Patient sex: M
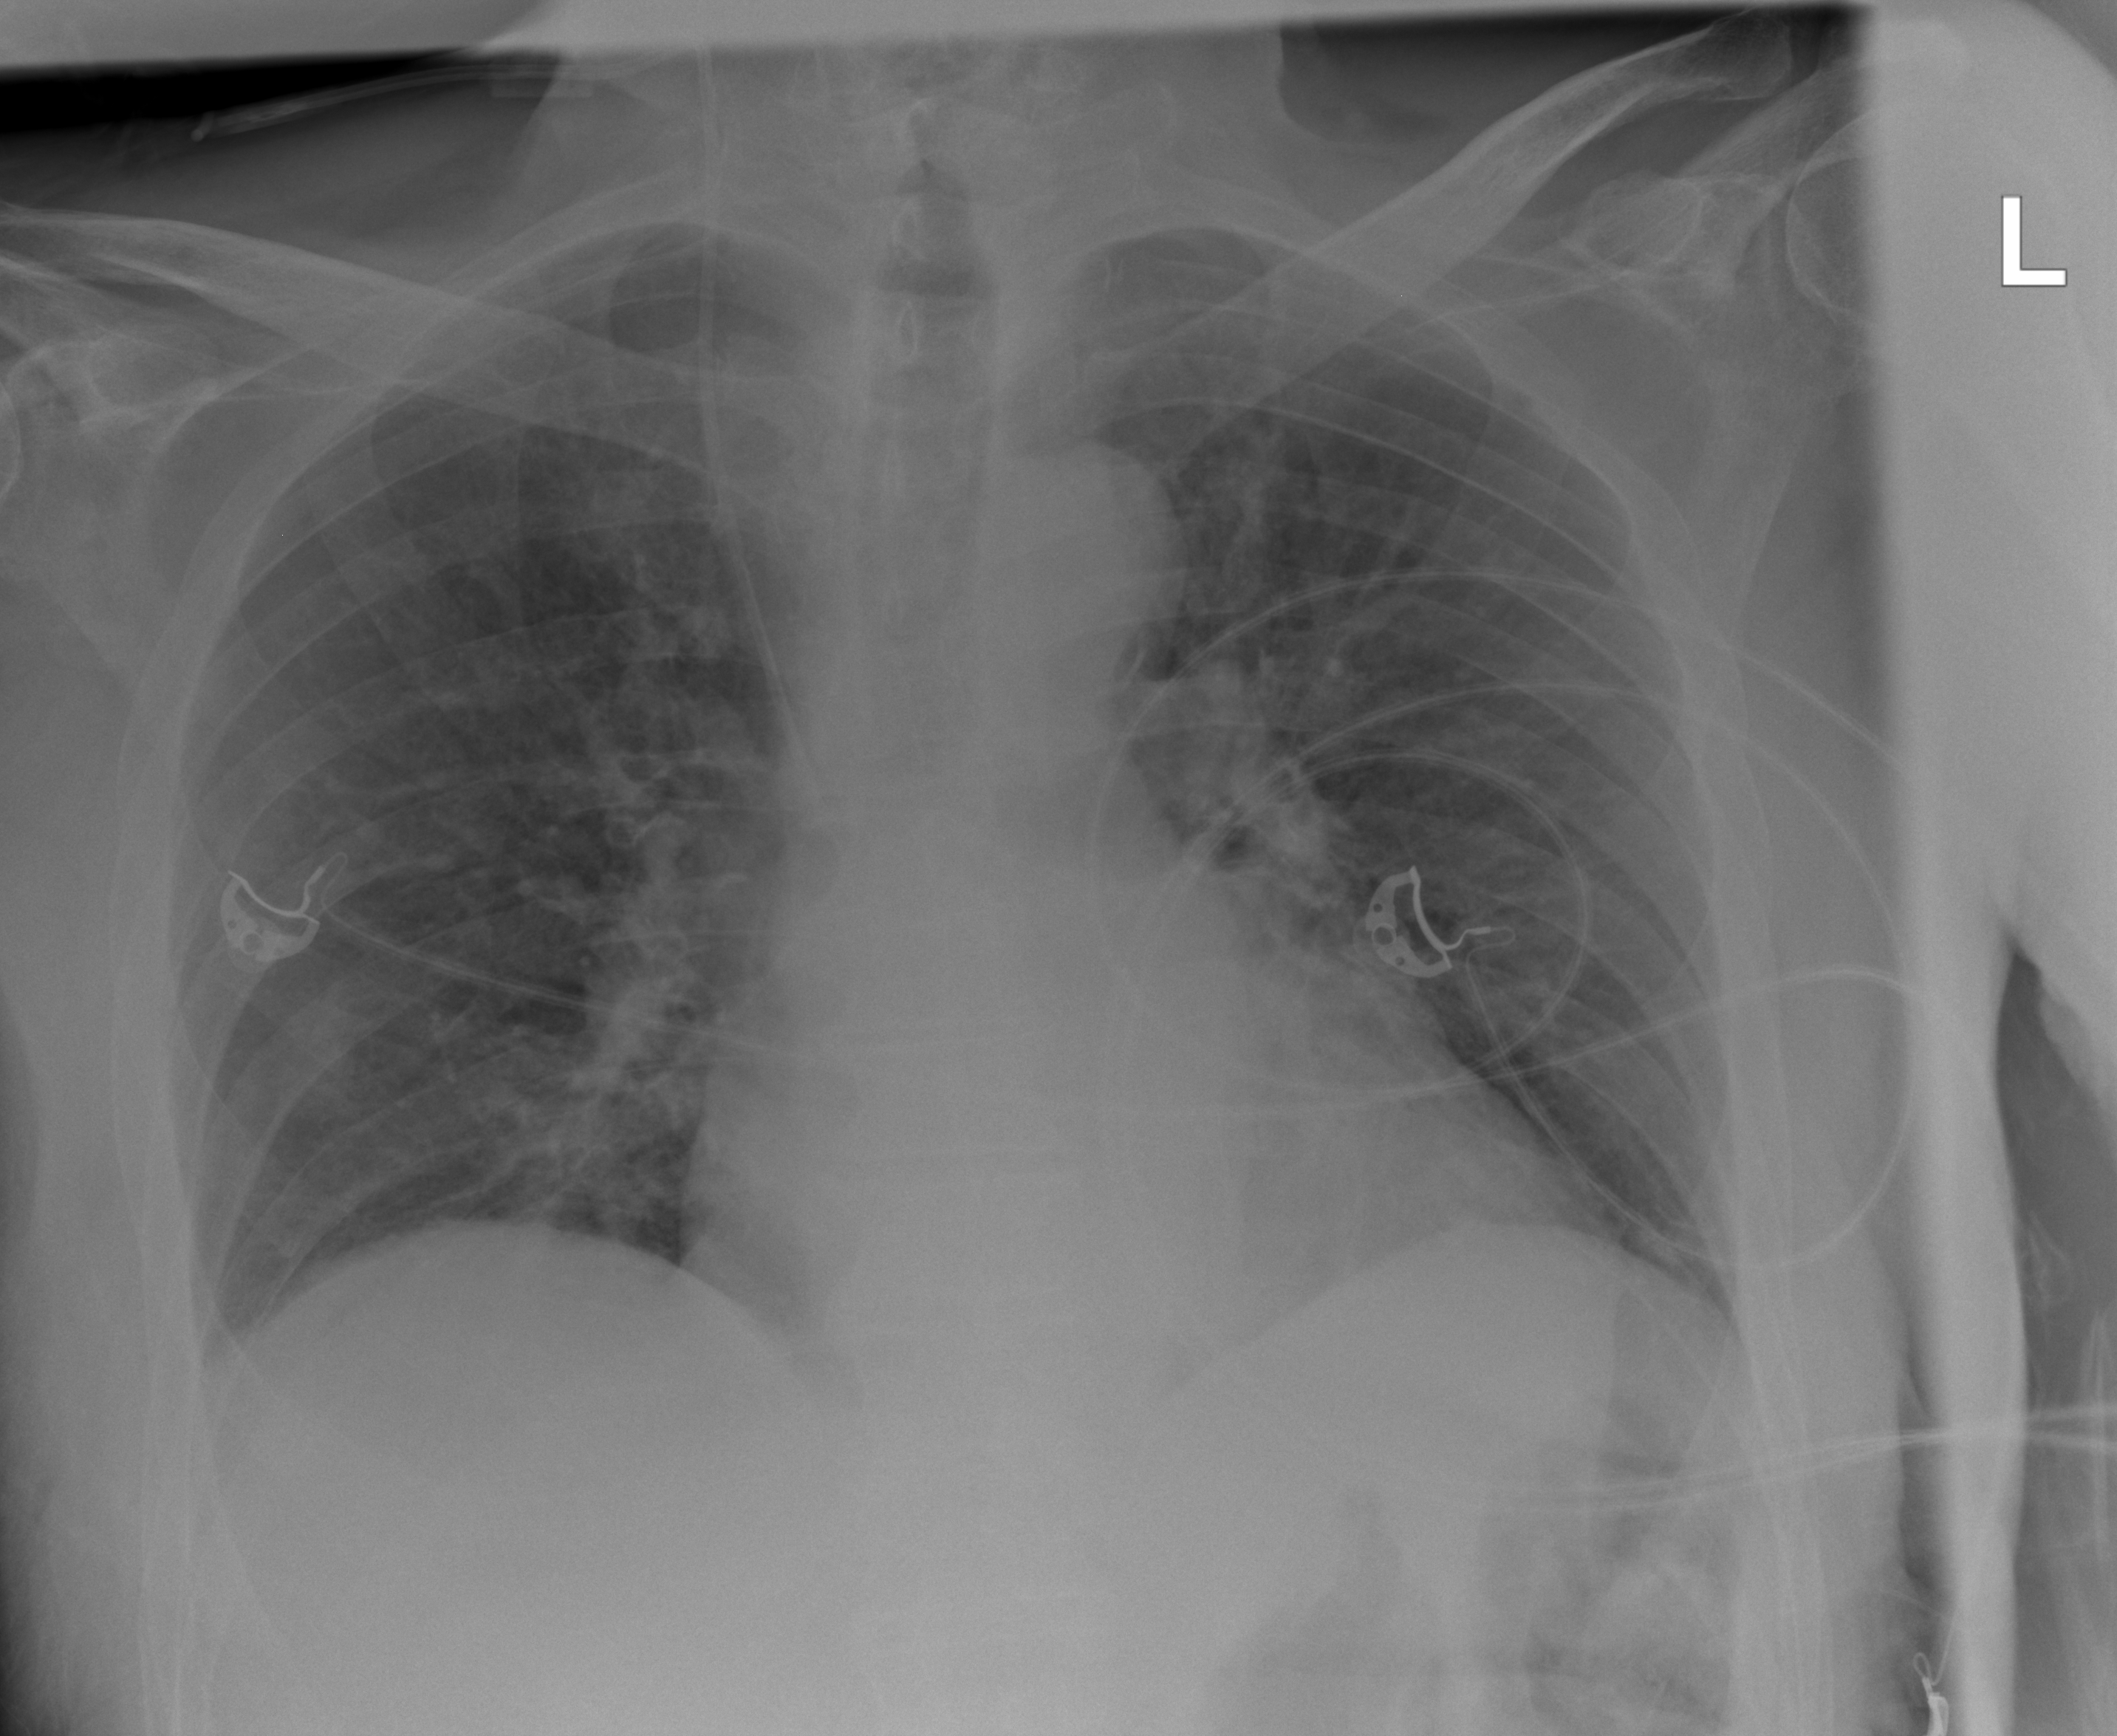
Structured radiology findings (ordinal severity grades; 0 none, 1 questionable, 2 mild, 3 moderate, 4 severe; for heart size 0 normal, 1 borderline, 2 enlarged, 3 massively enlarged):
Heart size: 0
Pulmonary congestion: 2
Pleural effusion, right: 0
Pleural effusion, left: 0
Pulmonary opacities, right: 0
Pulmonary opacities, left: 0
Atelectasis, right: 2
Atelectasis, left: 2